Field crop: maize
Growth stage: 2
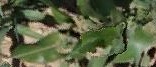
Species: maize